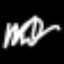
Label: squiggle